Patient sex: M
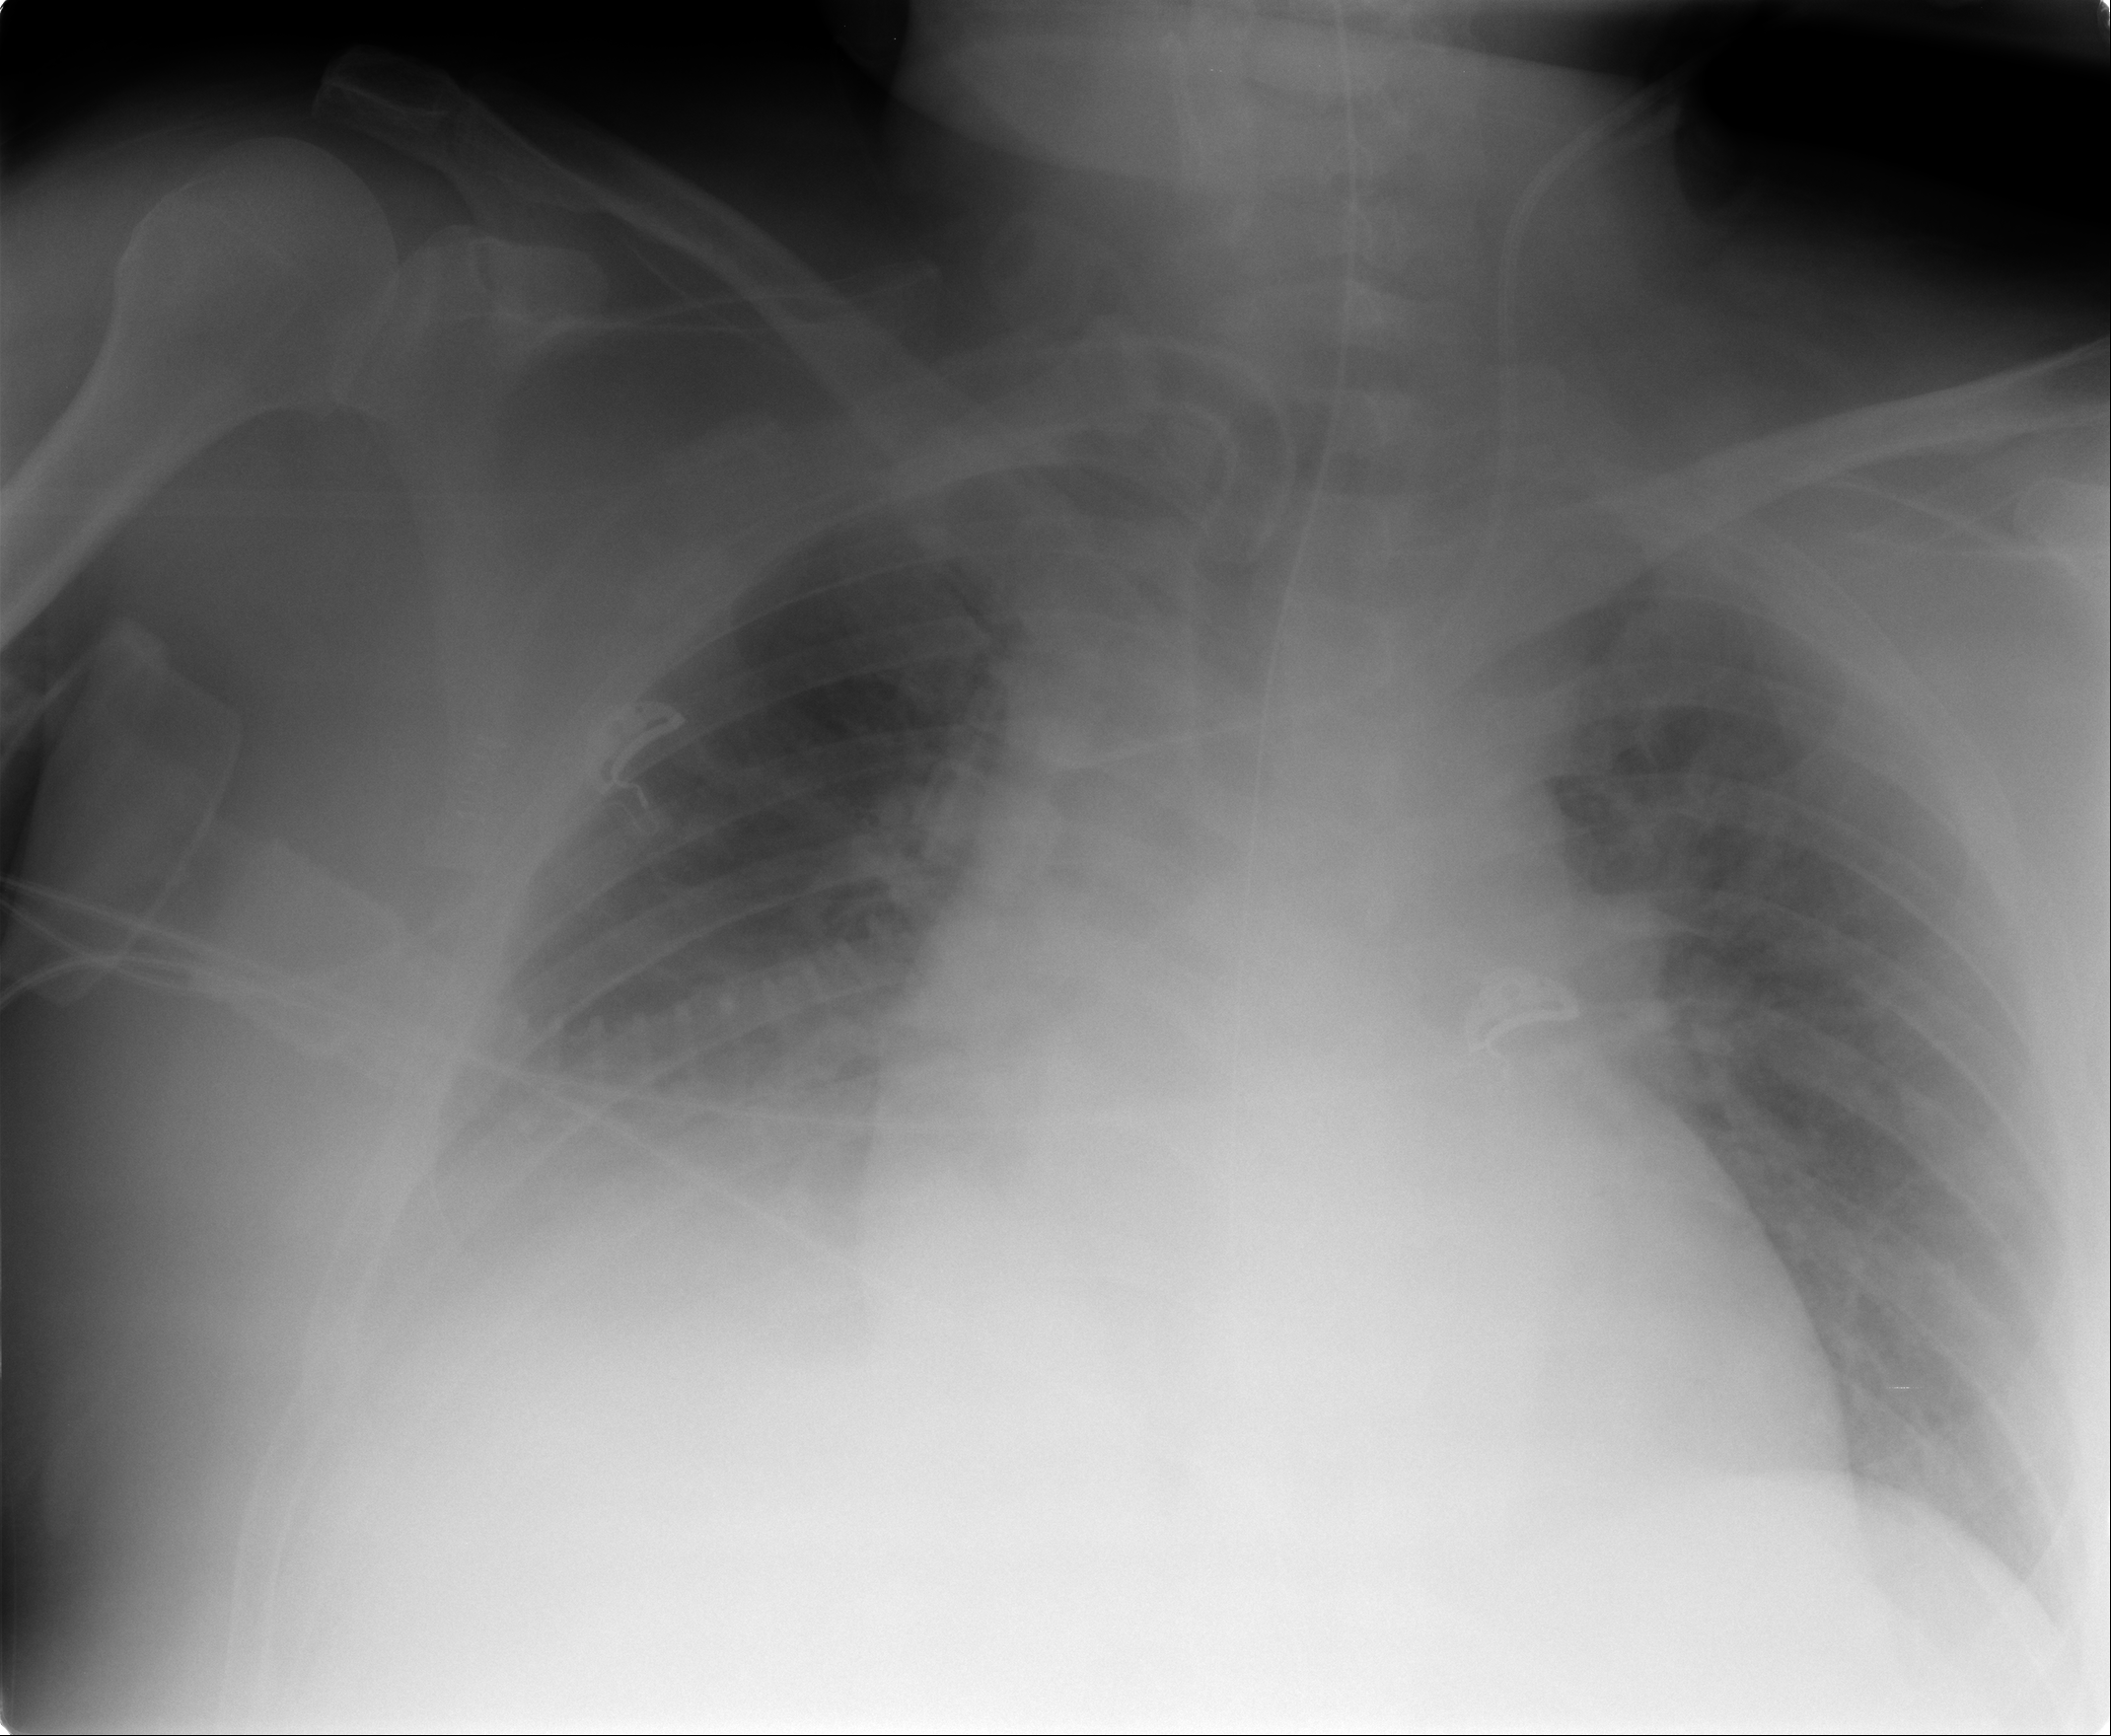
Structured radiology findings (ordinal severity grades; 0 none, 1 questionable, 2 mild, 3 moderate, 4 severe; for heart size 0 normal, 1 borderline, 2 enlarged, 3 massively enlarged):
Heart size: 2
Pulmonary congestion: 2
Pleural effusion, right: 3
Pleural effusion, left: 0
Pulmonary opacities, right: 0
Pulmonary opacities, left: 0
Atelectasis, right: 2
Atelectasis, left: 1